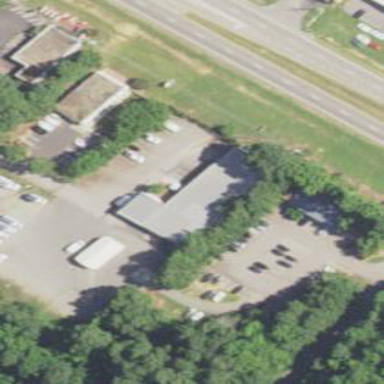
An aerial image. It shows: Commercial building.